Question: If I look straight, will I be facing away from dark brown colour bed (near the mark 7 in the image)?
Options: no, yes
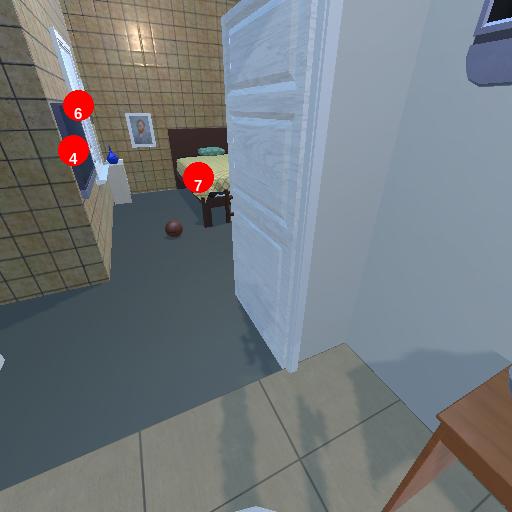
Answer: no